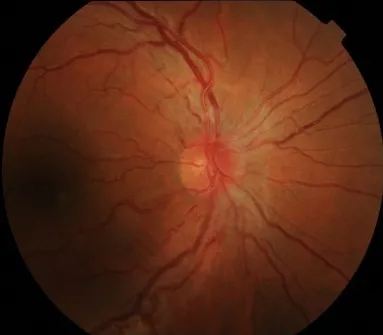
Fundus examination of the right eye at presentation.
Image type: ophthalmic_imaging (fundus_photograph)